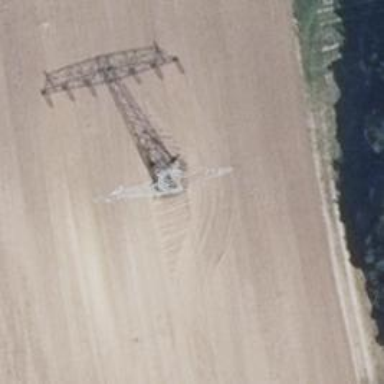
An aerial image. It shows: Power tower.